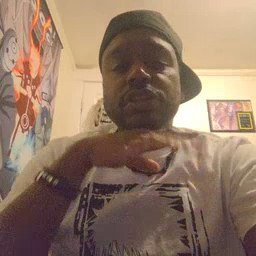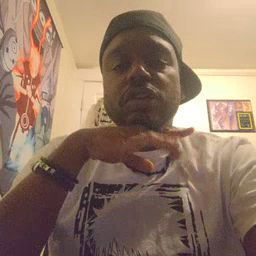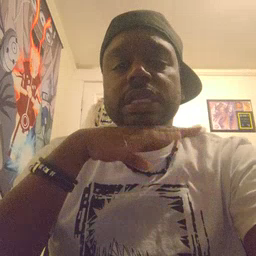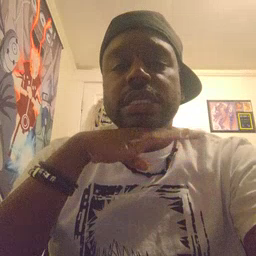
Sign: dirty